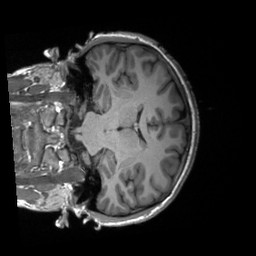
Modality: T1w
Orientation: coronal
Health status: healthy
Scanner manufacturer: siemens
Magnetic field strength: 3 T
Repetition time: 2.3 s
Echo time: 0.00228 s